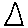
Label: triangle